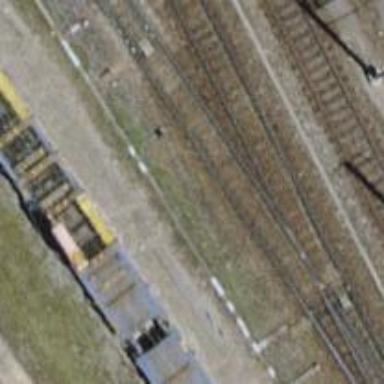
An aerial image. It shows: Single-track railway siding with electrified contact lines.